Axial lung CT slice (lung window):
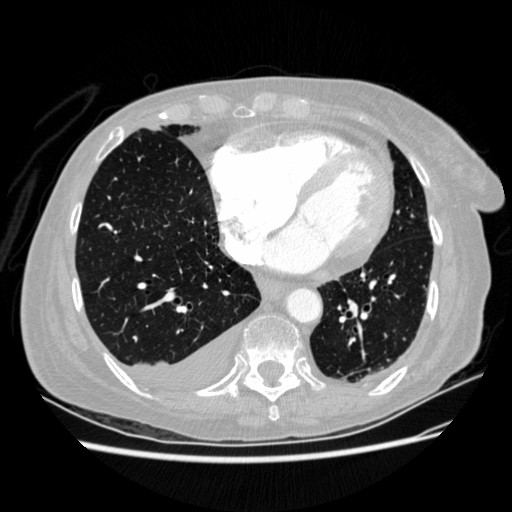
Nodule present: no